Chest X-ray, AP view. Patient: 33 years old, sex M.
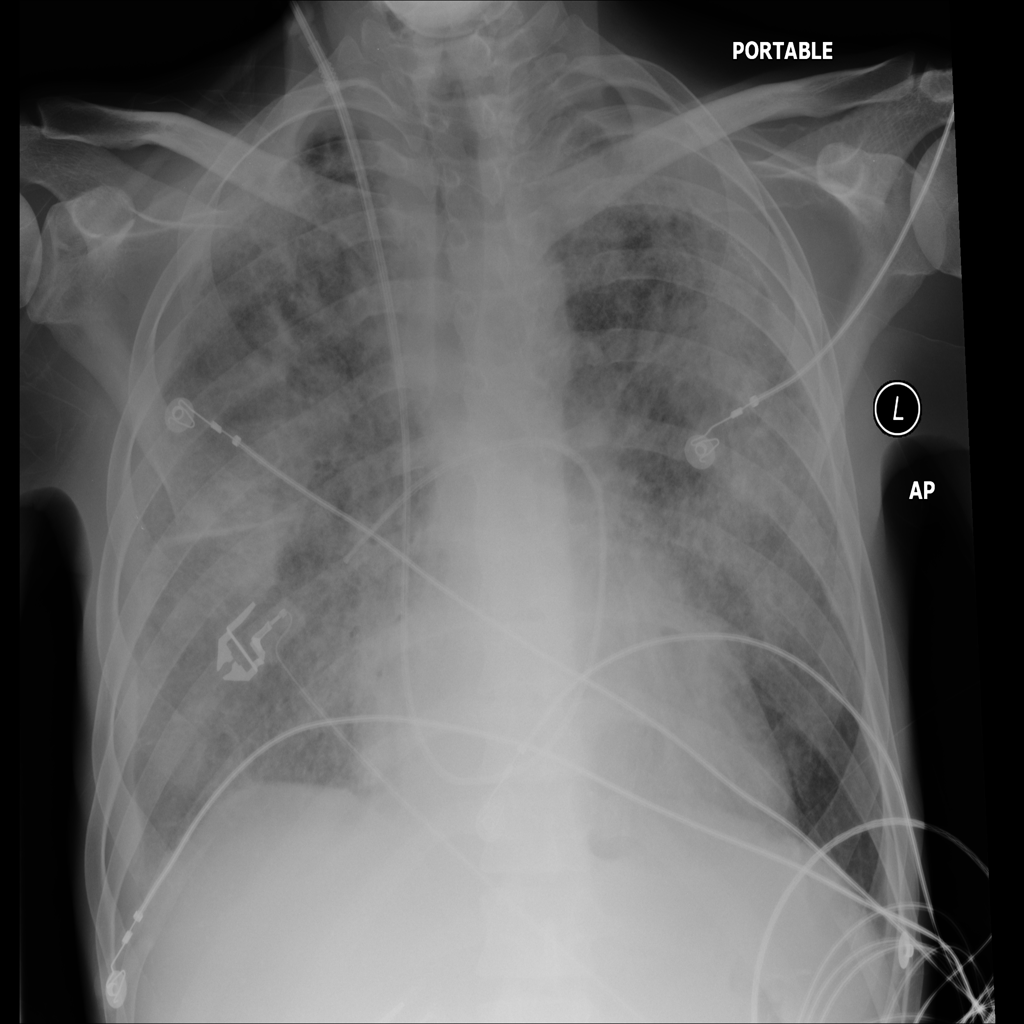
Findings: Effusion